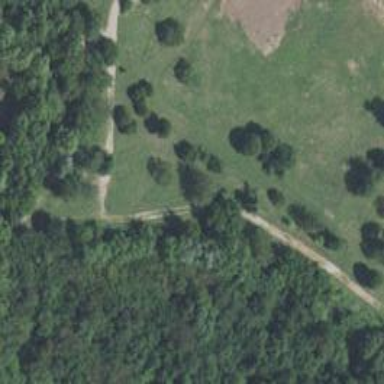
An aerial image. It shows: Disc golf hole.